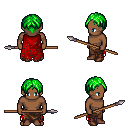
a pixel art fantasy rpg character, male body template, human, dark skin, red tattered cape, robe skirt, green parted hairstyle, brown shoes, spear, four views (front, back, left, right), 2x2 character sprite sheet, small pixel art, hard edges, no anti-aliasing